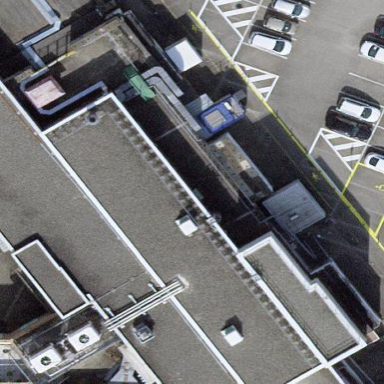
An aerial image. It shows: University building.